Field crop: maize
Growth stage: 1
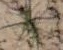
Species: salsola